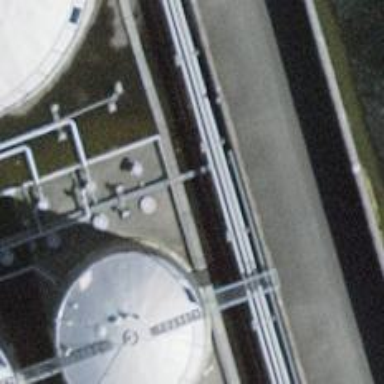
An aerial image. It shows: Storage tank building.